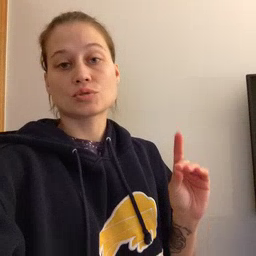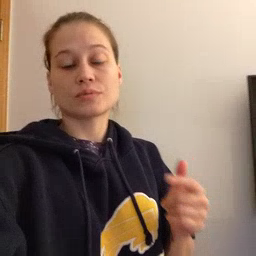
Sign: dog